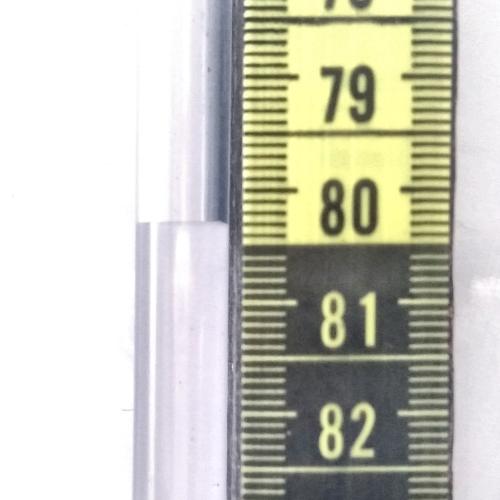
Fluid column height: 80.3 cm